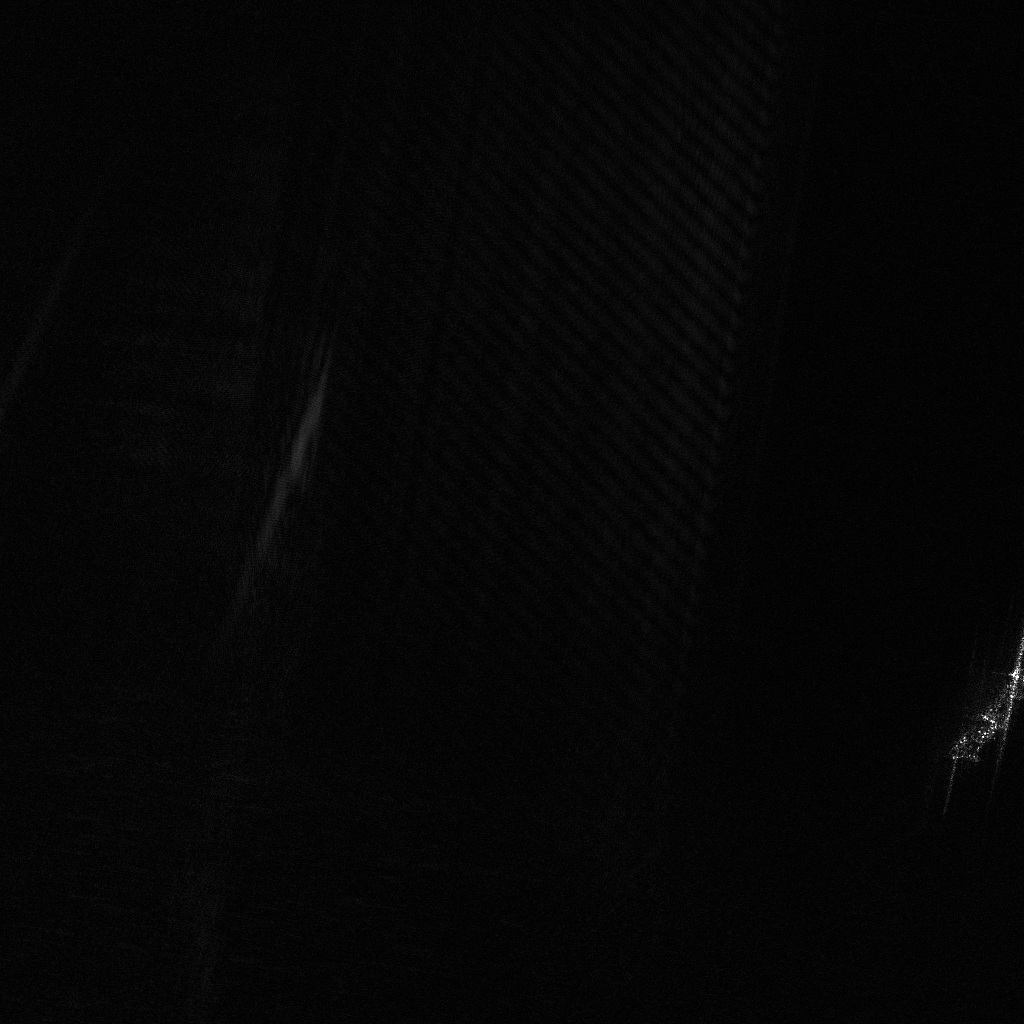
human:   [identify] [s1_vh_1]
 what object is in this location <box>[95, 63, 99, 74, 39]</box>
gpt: <ref>1 medium ore-oil at the right</ref>